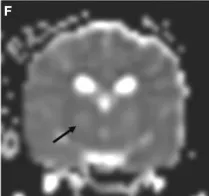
At recheck 130 days later ADC map. Is most consistent with T2 shine through.
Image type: radiology (mri)